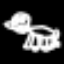
Label: frog